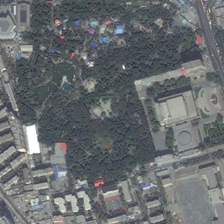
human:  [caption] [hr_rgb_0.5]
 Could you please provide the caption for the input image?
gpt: some buildings are near a park with many green trees and a pond .

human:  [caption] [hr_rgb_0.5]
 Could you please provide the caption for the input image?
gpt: some buildings are near a park with many green trees and a pond .

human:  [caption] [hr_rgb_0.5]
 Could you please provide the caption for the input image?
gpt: some buildings are near a park with many green trees and a pond .

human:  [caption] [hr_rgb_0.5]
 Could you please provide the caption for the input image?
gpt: some buildings are near a park with many green trees and a pond .

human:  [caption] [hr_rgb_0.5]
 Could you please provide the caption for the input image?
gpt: some buildings are near a park with many green trees and a pond .